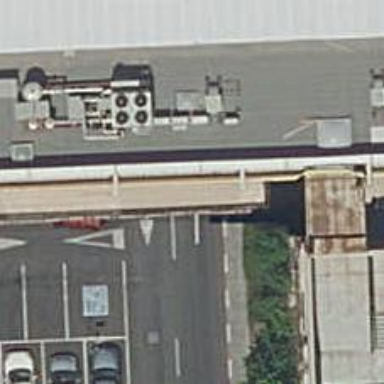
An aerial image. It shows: Entrance to multi-storey parking facility.